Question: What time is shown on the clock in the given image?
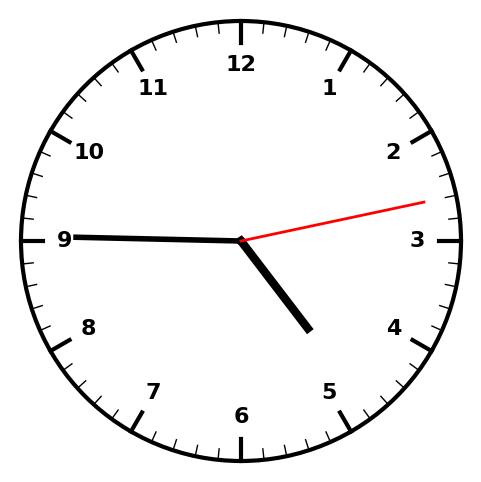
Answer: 04:45:13